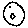
Label: moon